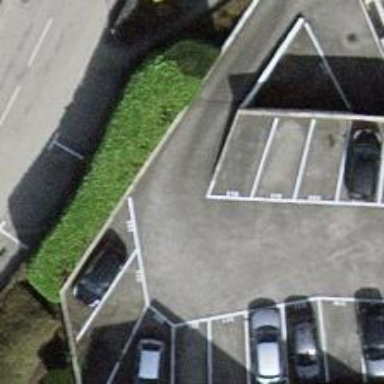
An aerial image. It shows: Parking aisle designated as service road.